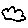
Label: cloud